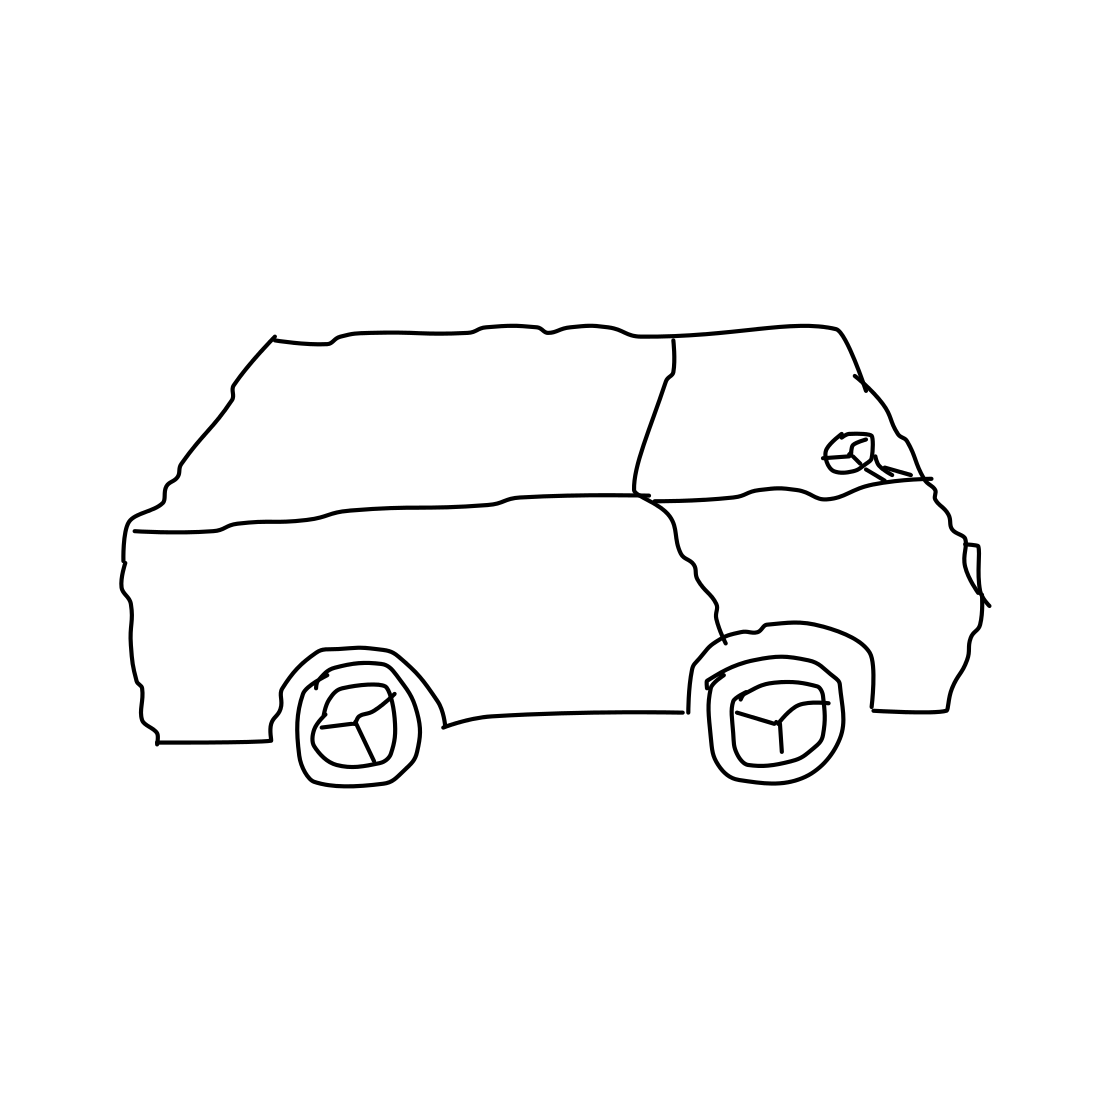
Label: van